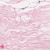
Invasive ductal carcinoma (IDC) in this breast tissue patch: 0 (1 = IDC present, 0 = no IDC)